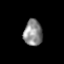
Tissue: skin
Cell type: Others
Senescence score: 0.6826
Nuclear area (px): 466
Mean DAPI intensity: 141.195